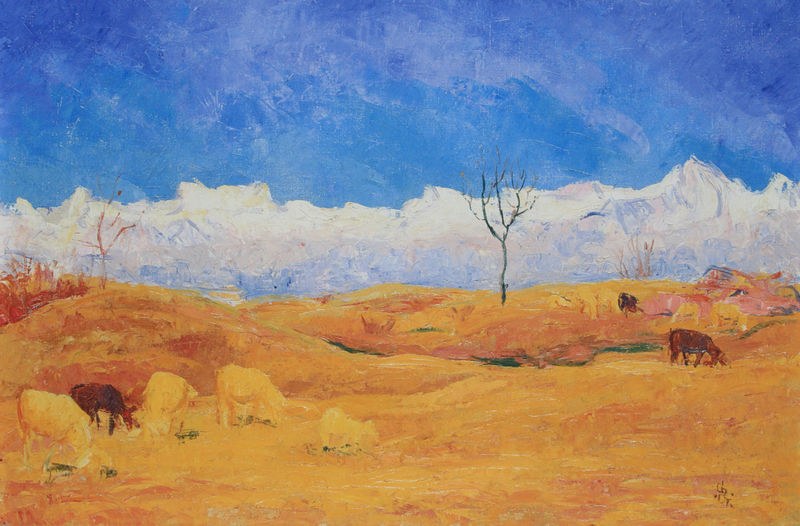
Titel: Pascoli invernali, Bregaglia, Winterliche Alpweiden im Bergell
Künstler: Giovanni Giacometti
Institution: Sammlung Christoph Blocher
Schlagwörter: baum, blau, himmel, weiß, wolken, bäume, gelb, grün, ocker, äste, braun, licht, orange, stroh, gras, rot, schnee, tier, tiere, weg, bach, kühe, weide, gebüsch, sonne, land, sommer, berge, gebirge, dorf, grasen, kuh, steppe, rinder, reh, rehe, schafe, ziege, grell, ziegen, bege, bison